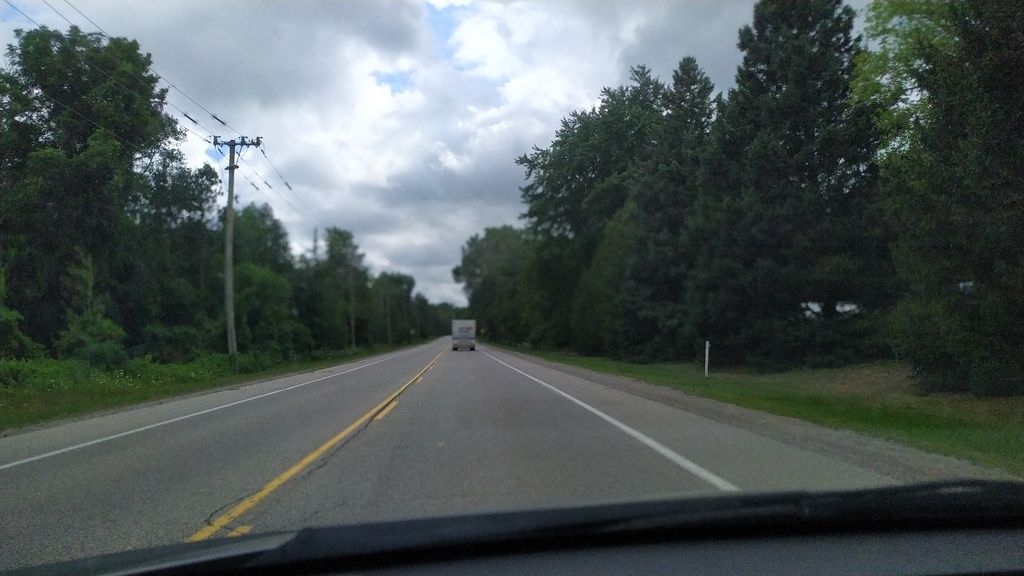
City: kitchener-waterloo